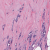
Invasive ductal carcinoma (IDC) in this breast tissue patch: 1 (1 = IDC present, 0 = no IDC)